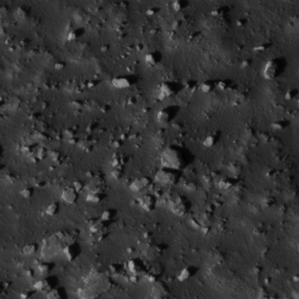
Label: non_frost